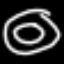
Label: donut